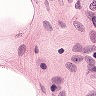
Metastatic tissue present: yes